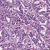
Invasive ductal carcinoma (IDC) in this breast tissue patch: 1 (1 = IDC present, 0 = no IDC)